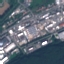
Label: Industrial